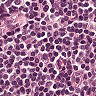
Metastatic tissue present: no